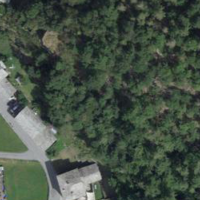
EUNIS habitat code: 44
Species observed at this site:
Tettigonia viridissima